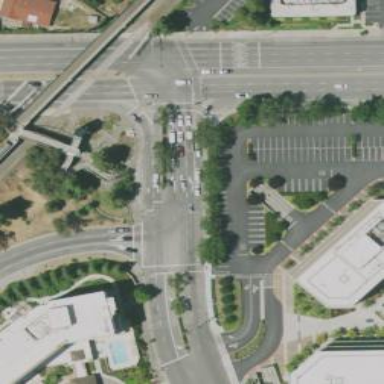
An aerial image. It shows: Solid stop line on the road.